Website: home-depot
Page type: billing-address
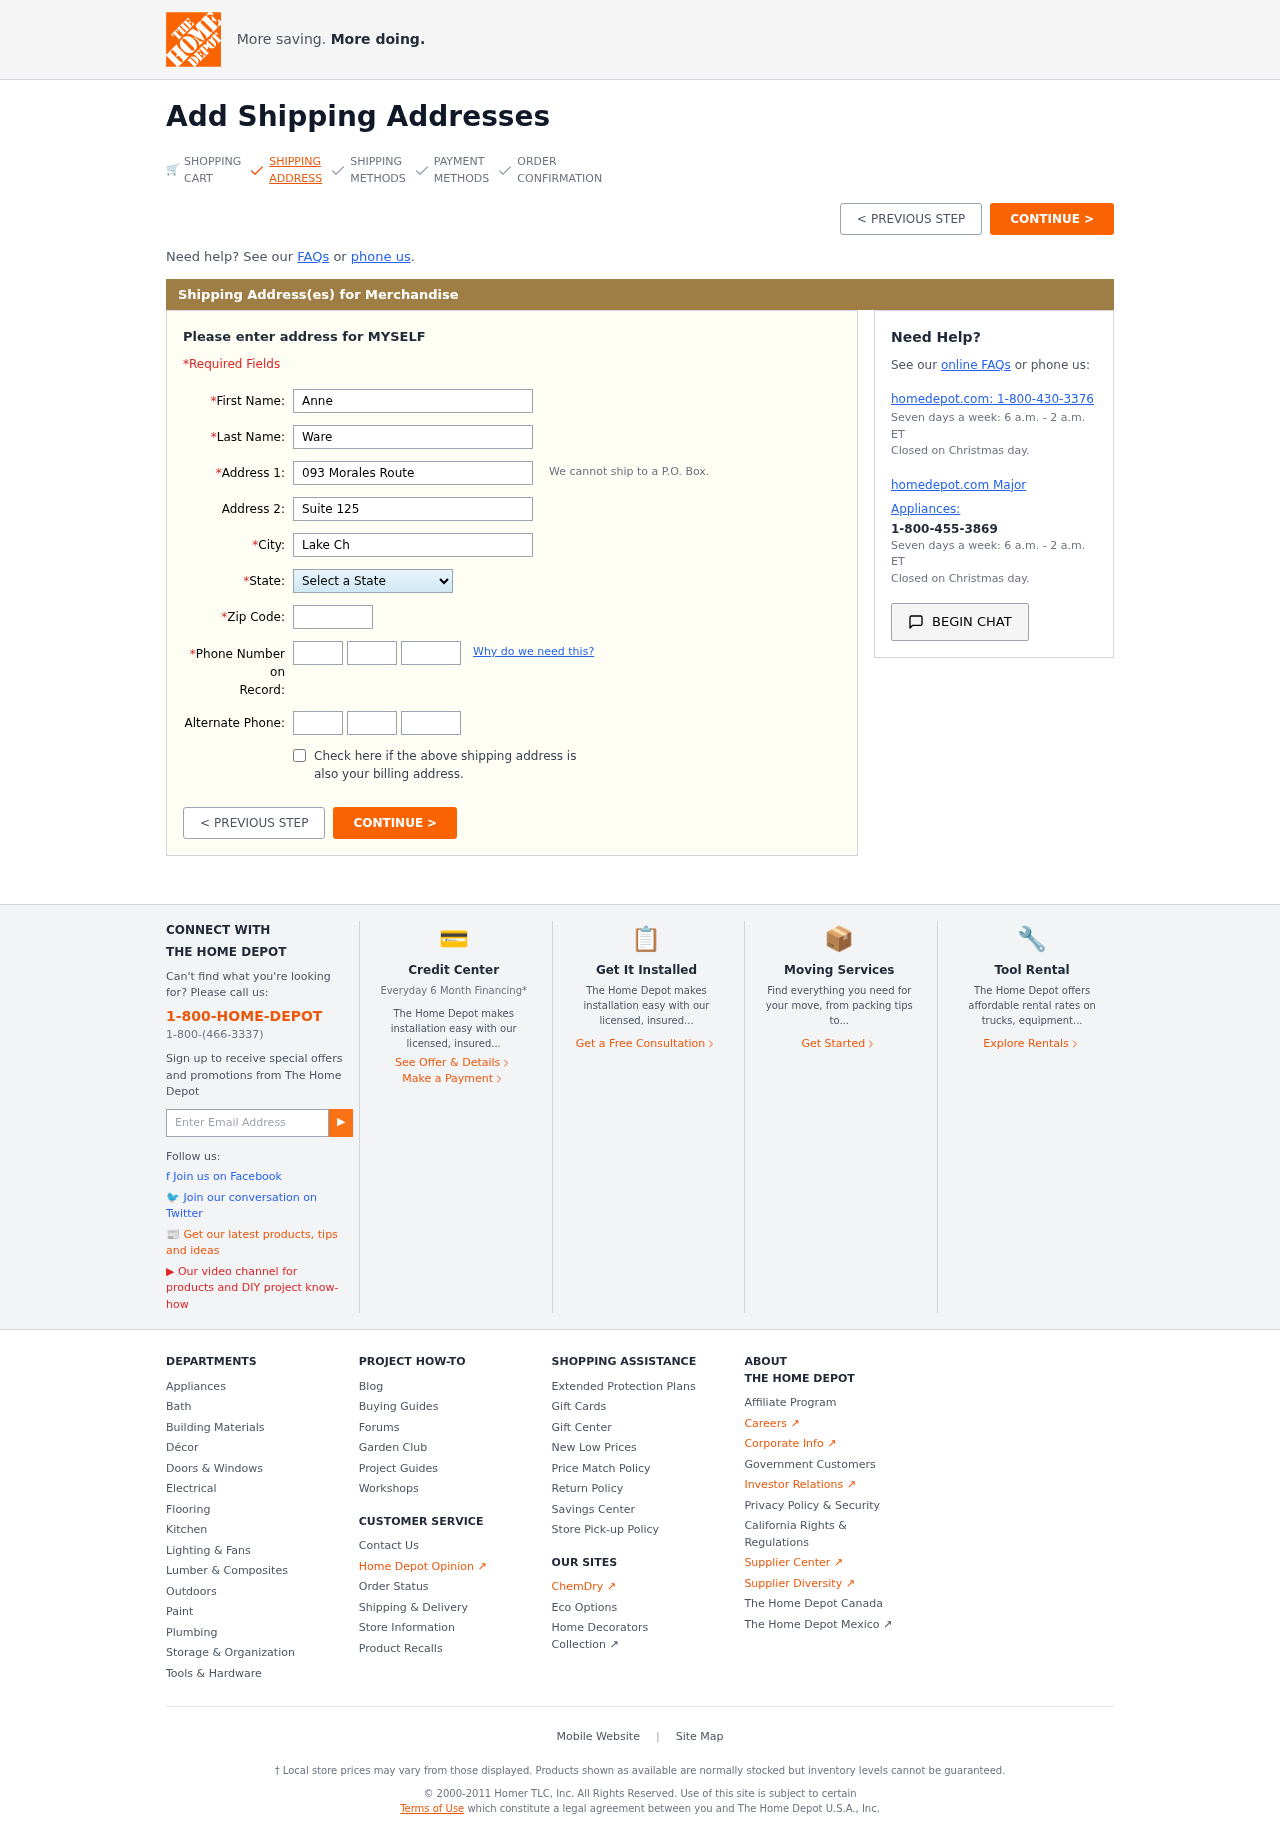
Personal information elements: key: PII_STATE
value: MP
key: PII_FIRSTNAME
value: Anne
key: PII_LASTNAME
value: Ware
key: PII_STREET
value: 093 Morales Route
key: PII_STREET2
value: Suite 125
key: PII_CITY
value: Lake Chelseafort
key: PII_POSTCODE
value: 02181
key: PII_PHONE_AREA
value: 677
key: PII_PHONE_PREFIX
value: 726
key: PII_PHONE_LINE
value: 9566